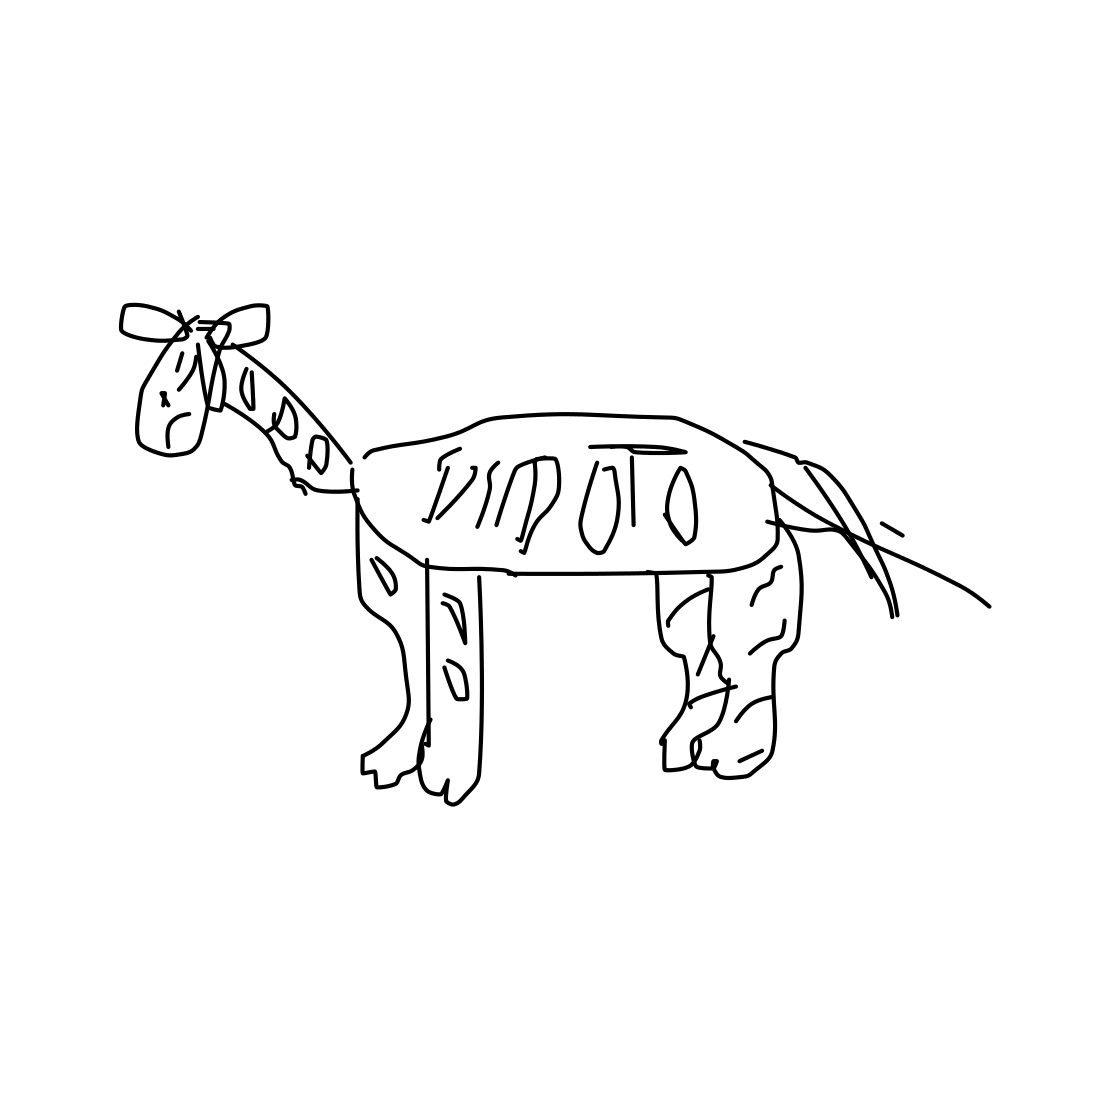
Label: zebra